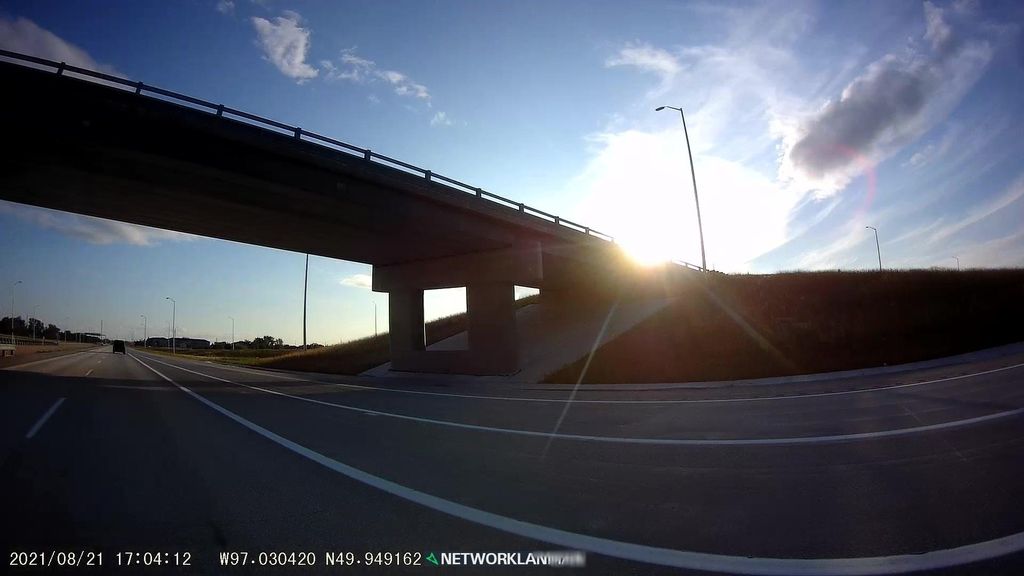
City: winnipeg